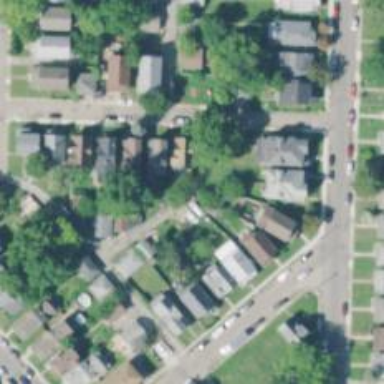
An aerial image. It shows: Alley classified as service road.